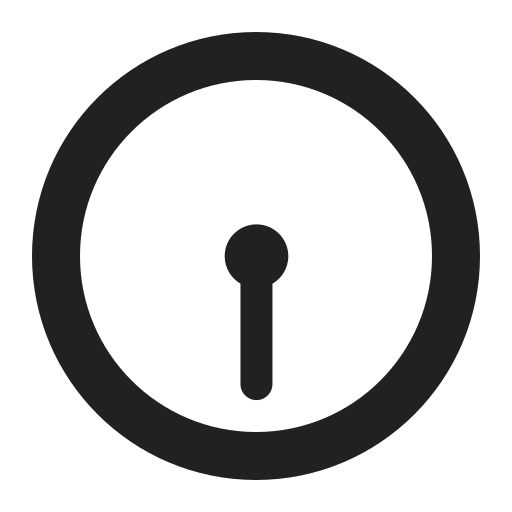
six thirty high contrast